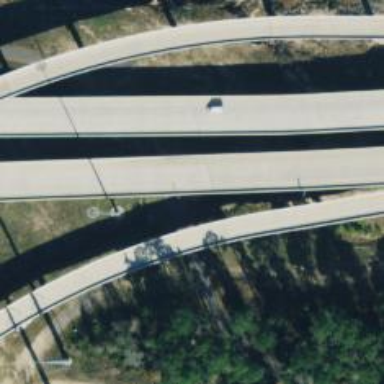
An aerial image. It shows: Motorway bridge.